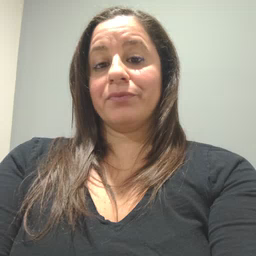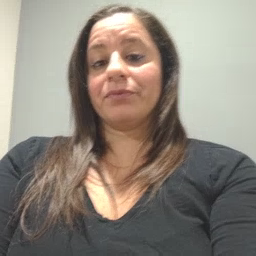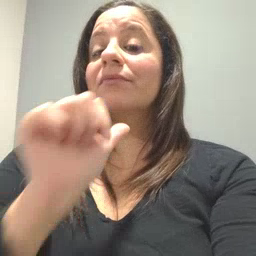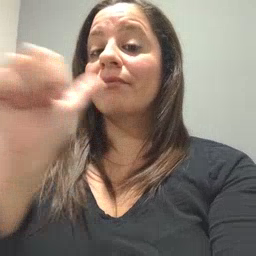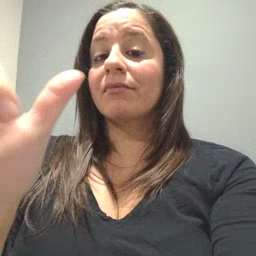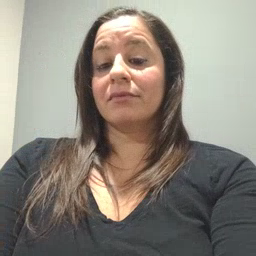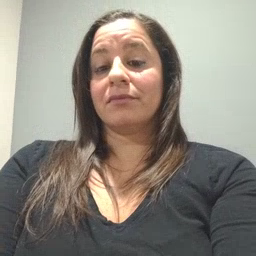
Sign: not